Interaction volume radius: 10 \u00c5
Interaction volume height: 15 \u00c5
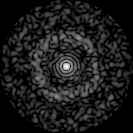
Disorder parameter: 0.8389